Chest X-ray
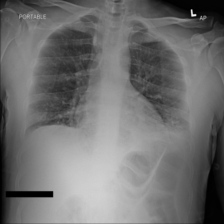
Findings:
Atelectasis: negative
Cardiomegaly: negative
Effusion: negative
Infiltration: positive
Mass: negative
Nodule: negative
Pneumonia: positive
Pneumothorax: negative
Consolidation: negative
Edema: negative
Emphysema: negative
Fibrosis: negative
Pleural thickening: negative
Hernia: negative